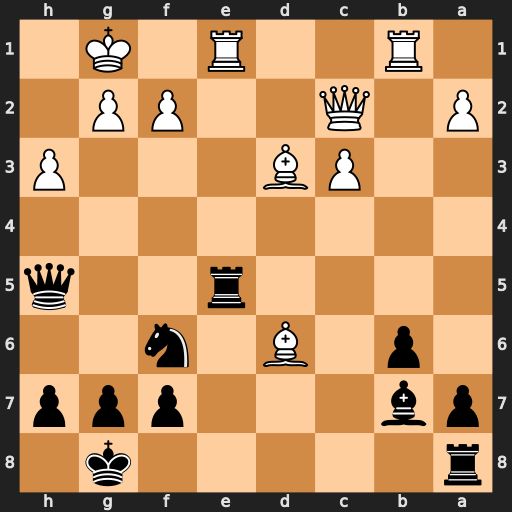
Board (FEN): r5k1/pb3ppp/1p1B1n2/4r2q/8/2PB3P/P1Q2PP1/1R2R1K1
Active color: b
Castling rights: -
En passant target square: -
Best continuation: Rxe1+ Rxe1 Qd5 Bf1 Qxd6